Question: I am building an android application and I am facing some weird issues related to FIREBASE DATABASE.
I have created a firebase database and added some tables, fields and added some data, like;
Log in with phone authentications etc.
I can use this database with my android app, but I can't be able to see the database.
I have tried a lot to refresh again and again, but not working.
If someone is using firebase, then please login to the console. firebase and check if you can see it, might be, GOOGLE changes its UI (User Interface).
Help me, please!
It will be a great favor.

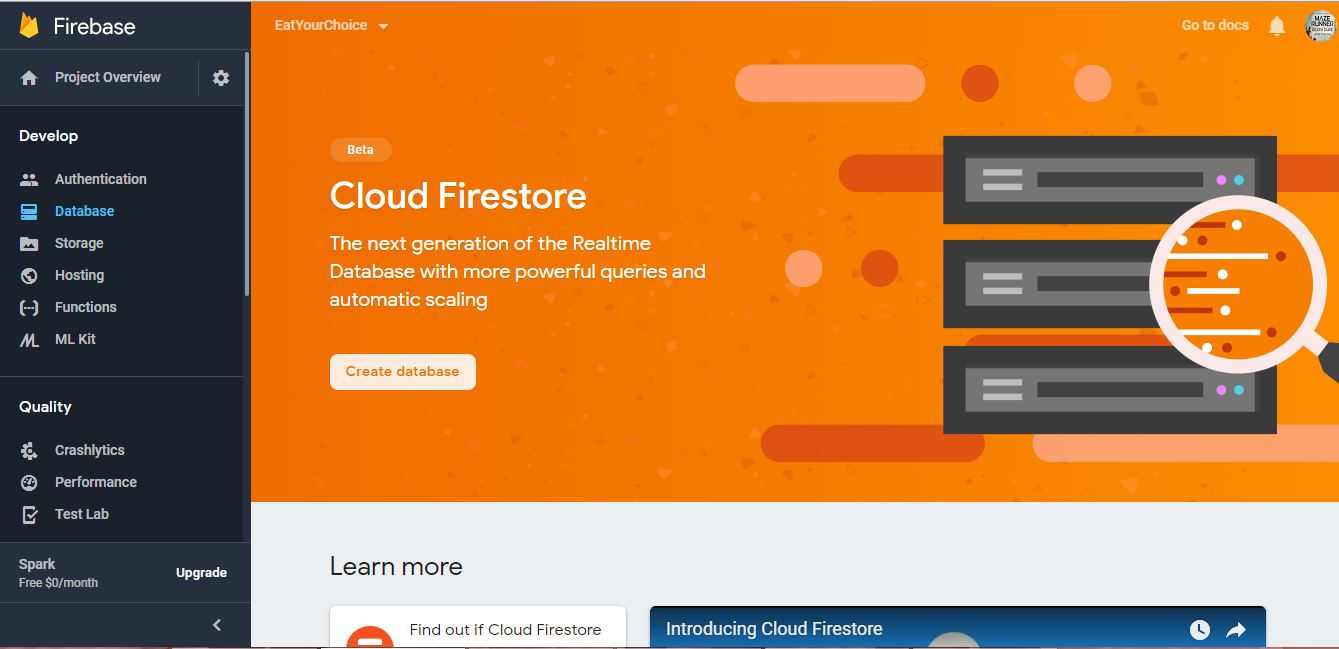
Answer: I think you are not selecting your project:
<URL>
Check if that is your project, or change it.
If it's prompting you to create a database for that project, it is because that is not the project you are working on. You need to select the current project you are working on in order to see your database.